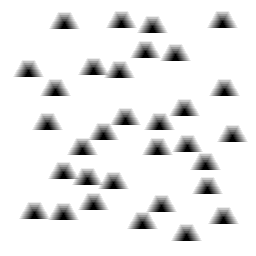
Squares: 0
Triangles: 32
Stars: 0
Total shapes: 32